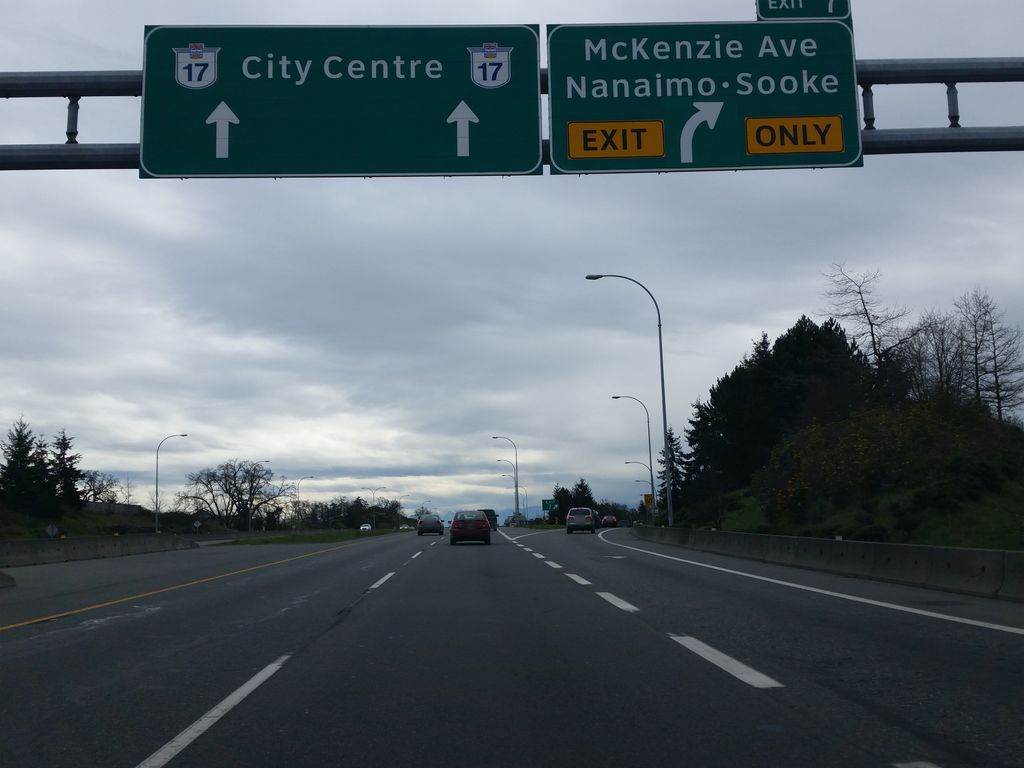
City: victoria